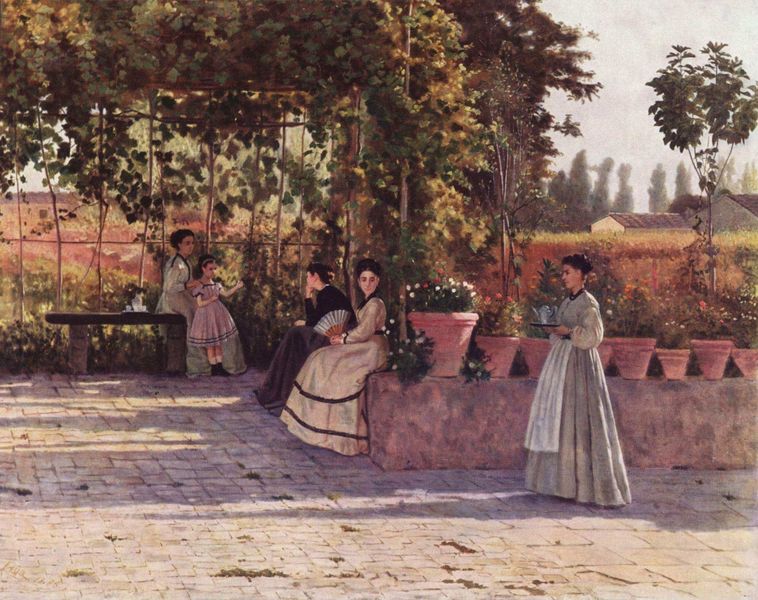
Titel: In der Weinlaube
Künstler: Silvestro Lega
Standort: Milano
Institution: Pinacoteca di Brera
Schlagwörter: baum, blau, blätter, gemälde, himmel, schatten, weiß, bäume, frauen, grün, landschaft, menschen, mädchen, ocker, sitzen, blumen, braun, damen, frankreich, frau, grau, hell, hintergrund, kleid, kleider, licht, marmor, schwarz, terasse, blüten, haus, park, rot, wiese, fächer, gespräch, malerei, gesichter, dienerin, gesicht, kleidung, stein, steine, tablett, erde, feld, felder, häuser, natur, pappeln, büsche, gitter, sonne, boden, haare, sitzend, kind, pflanzen, rosa, garten, kanne, keramik, krug, ranken, ton, blumentopf, kübel, schürze, terrasse, topf, sommer, ruhe, pflaster, röcke, schuhe, getreide, heiß, nachmittag, dorf, dächer, mauer, allee, violett, hof, pause, rast, platz, bank, haarband, wein, kaffee, tee, blumentöpfe, töpfe, vier, strümpfe, moos, fliesen, pflastersteine, fraue, bänke, ranke, verputzt, rotbraun, reif, teekanne, platten, weinlaub, schu, weinrebe, spalier, laube, moss, rücke, weinreben, gemauert, terrakotta, pergola, gepflastert, terracotta, getüncht, serviererin, rankgitter, lkanne, scheitel frisur, 19. jahrhundert, spailier, servierdame, raken, braun#grün